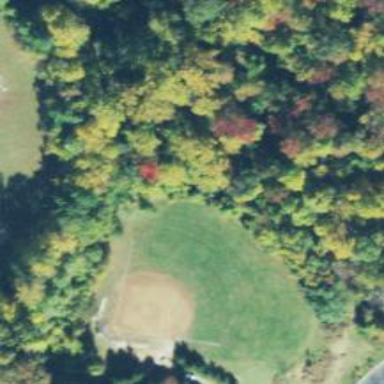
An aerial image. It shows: Baseball pitch for leisure and sports activities.